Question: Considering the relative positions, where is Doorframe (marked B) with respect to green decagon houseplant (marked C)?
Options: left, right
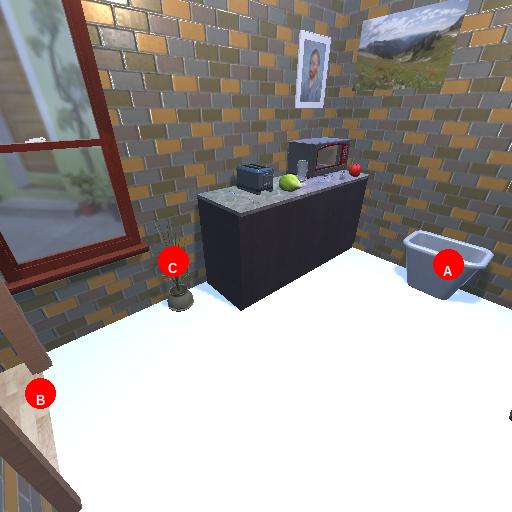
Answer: left